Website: bh-photo
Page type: address-validator
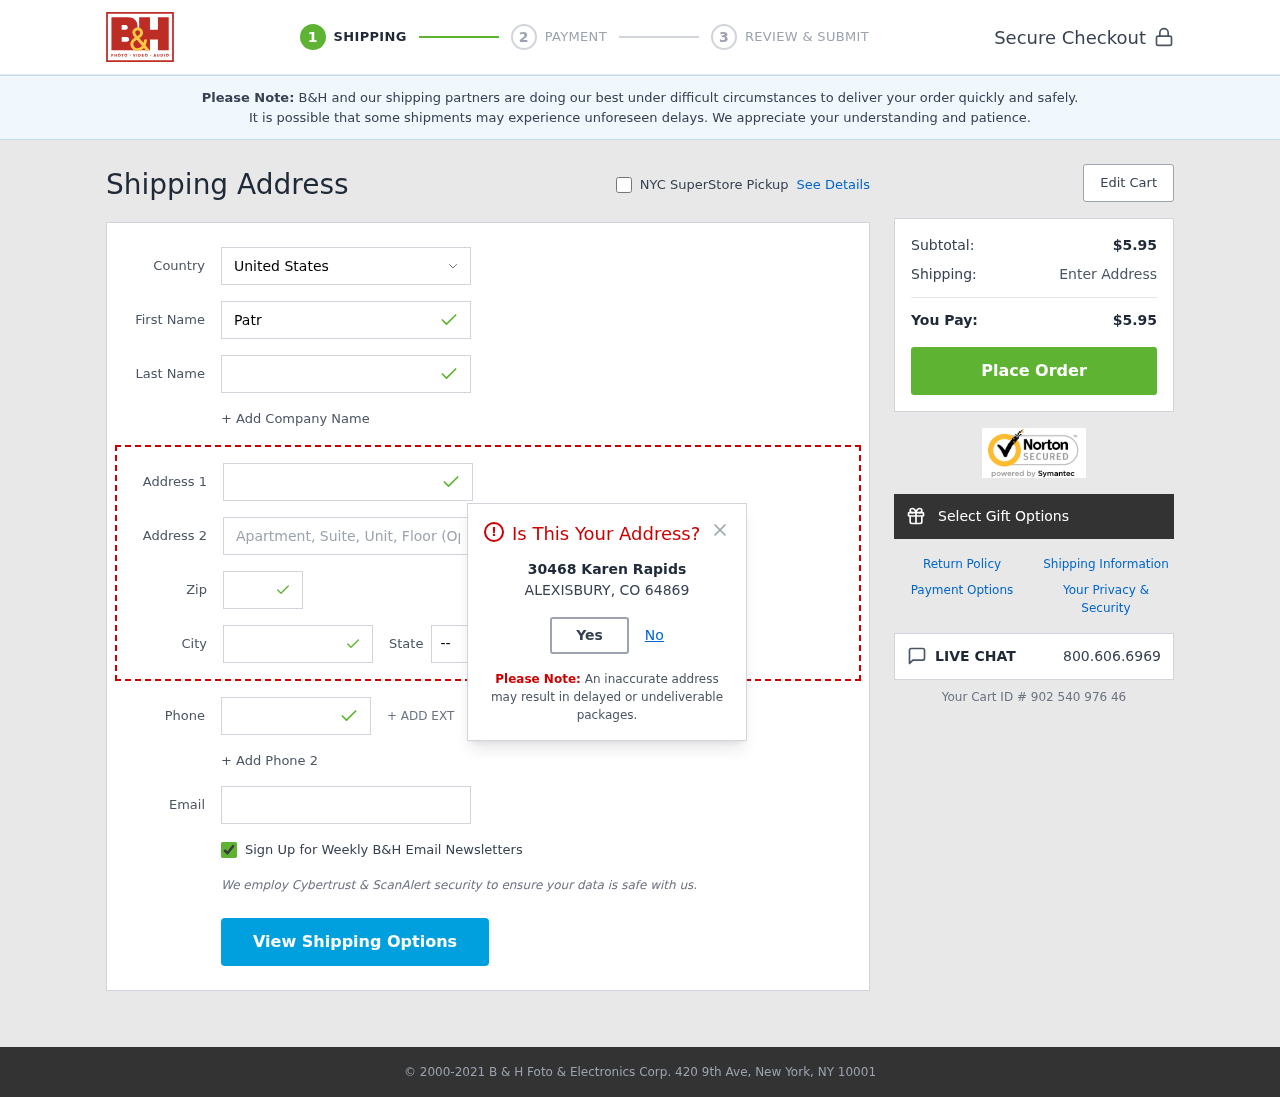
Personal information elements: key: PII_CITY
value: Alexisbury
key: PII_COUNTRY
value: United States
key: PII_EMAIL
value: patricia.ingram@gmail.com
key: PII_FIRSTNAME
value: Patricia
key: PII_LASTNAME
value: Ingram
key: PII_PHONE
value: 6247888399
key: PII_POSTCODE
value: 64869
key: PII_STATE_ABBR
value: CO
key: PII_STREET
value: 30468 Karen Rapids
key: PII_STREET2
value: Suite 313
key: PII_CITY_MODAL
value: ALEXISBURY
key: PII_POSTCODE_FULL
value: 64869
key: PII_POSTCODE_NUMERIC
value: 64869
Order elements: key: ORDER_SUBTOTAL
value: $5.95
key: ORDER_TOTAL
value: $5.95
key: ORDER_ID
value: Your Cart ID # 902 540 976 46